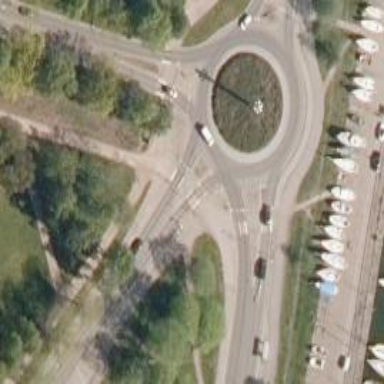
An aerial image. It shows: Asphalt cycleway with crossing.